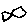
Label: fish